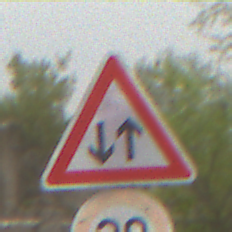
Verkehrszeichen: Gegenverkehr
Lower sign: Geschwindigkeit30
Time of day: MorningAfternoon
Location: Outdoor (Nature)
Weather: Overcast
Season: NotSpecified
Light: Natural